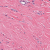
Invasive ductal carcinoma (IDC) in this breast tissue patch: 0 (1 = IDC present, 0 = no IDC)